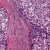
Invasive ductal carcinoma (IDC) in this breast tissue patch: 0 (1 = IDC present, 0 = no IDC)